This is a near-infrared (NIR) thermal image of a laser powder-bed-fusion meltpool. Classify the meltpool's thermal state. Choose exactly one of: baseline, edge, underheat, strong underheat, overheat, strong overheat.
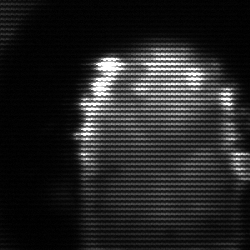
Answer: baseline